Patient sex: F
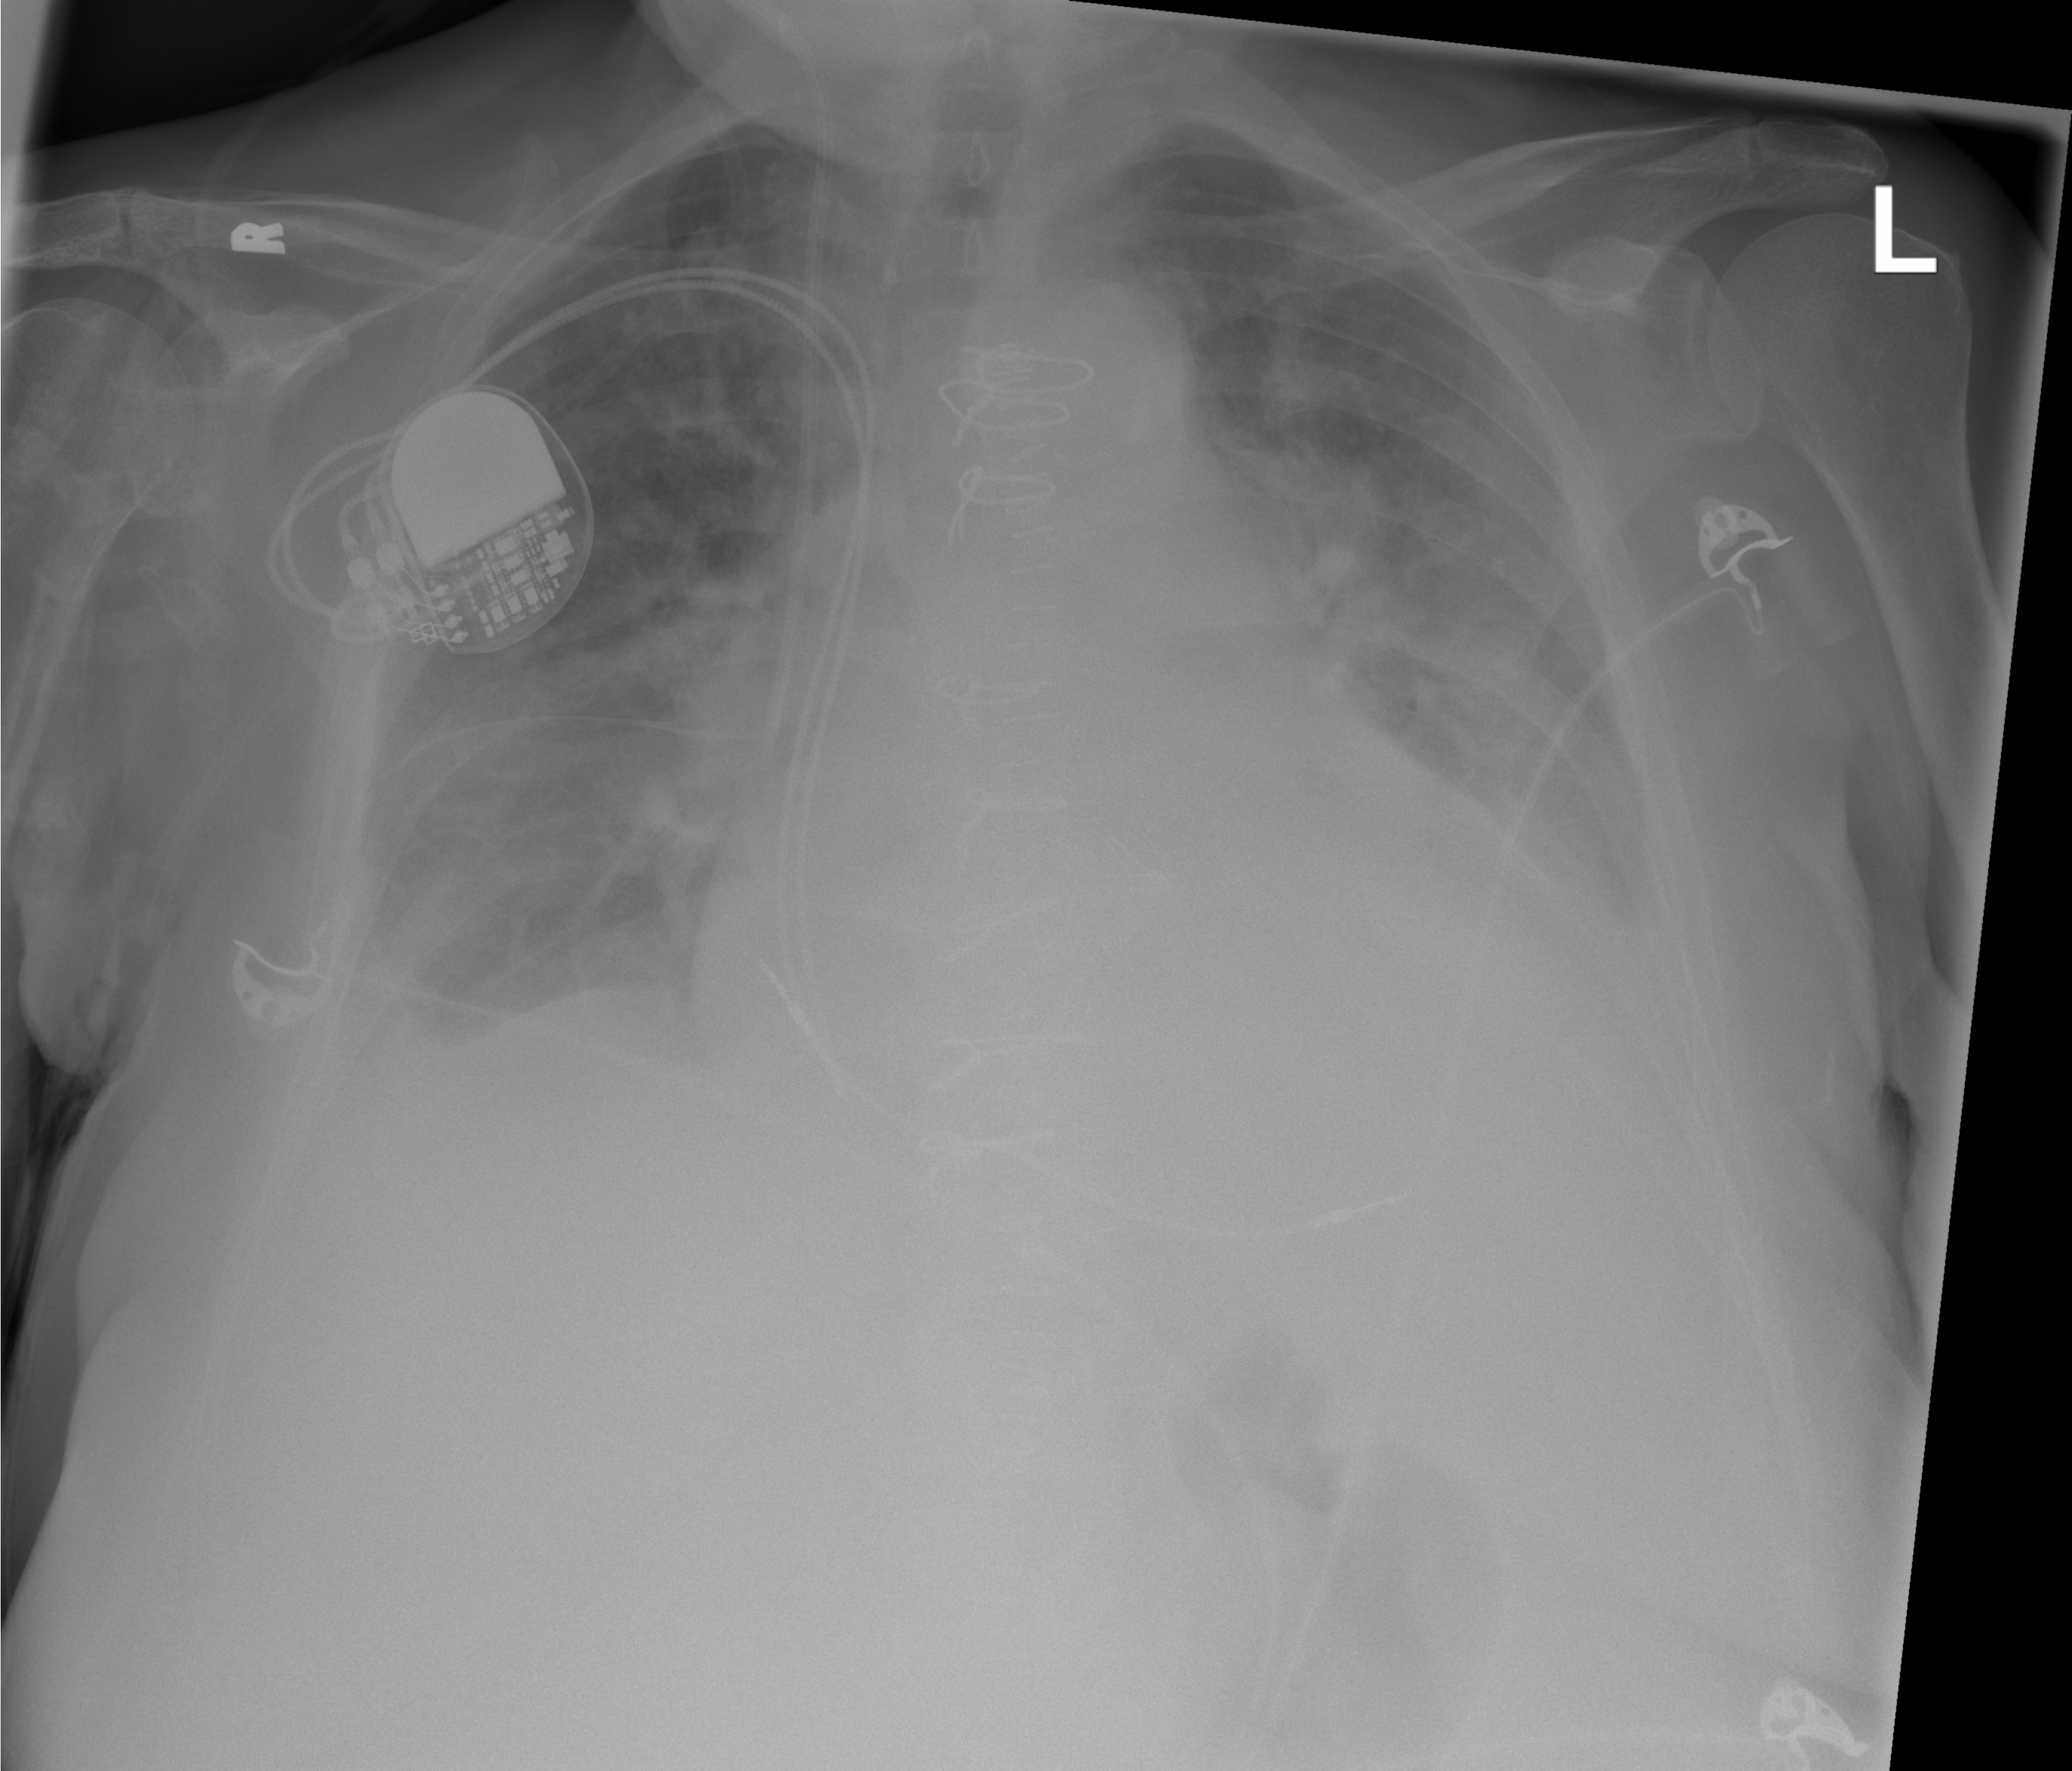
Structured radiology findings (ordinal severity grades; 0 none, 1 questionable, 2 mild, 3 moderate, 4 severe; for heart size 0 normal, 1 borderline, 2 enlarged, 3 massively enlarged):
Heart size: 2
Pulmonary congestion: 2
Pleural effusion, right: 1
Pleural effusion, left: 2
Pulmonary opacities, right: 0
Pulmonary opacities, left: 2
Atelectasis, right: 2
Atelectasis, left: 2